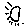
Label: sun